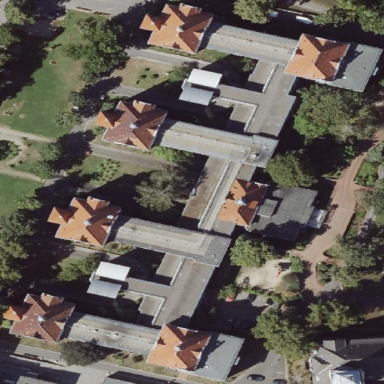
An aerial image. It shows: Hospital building.